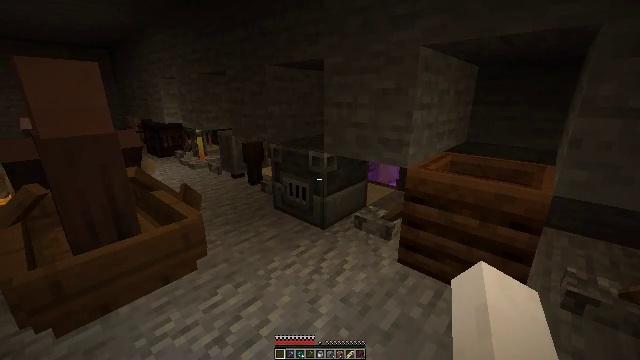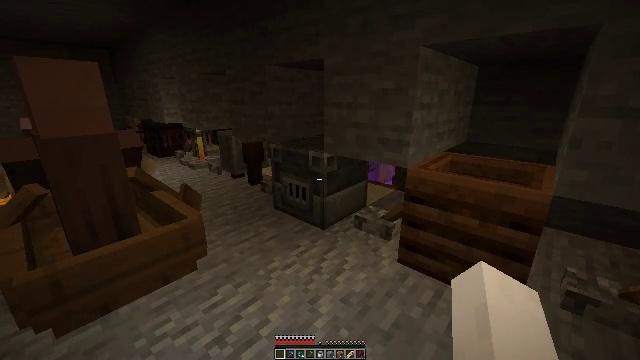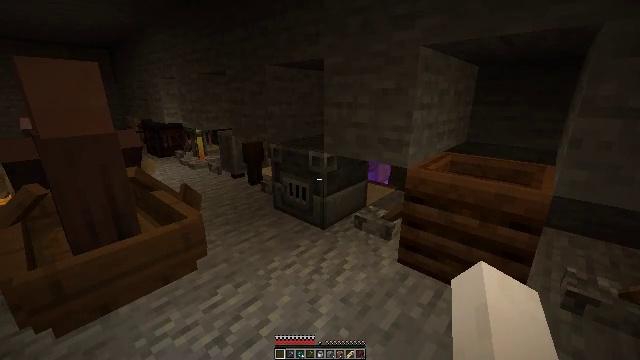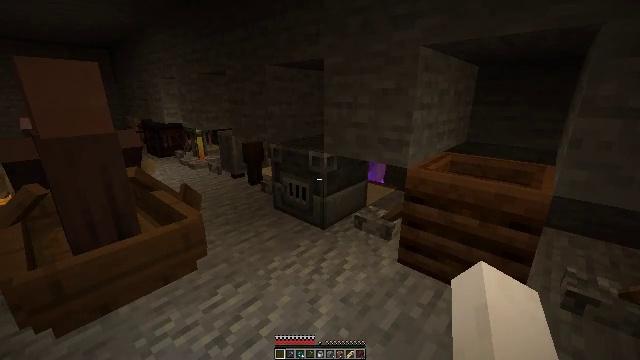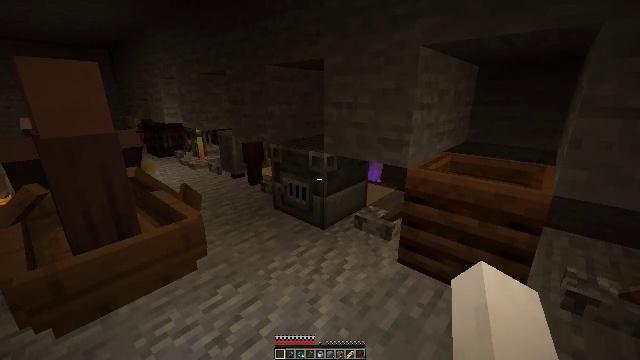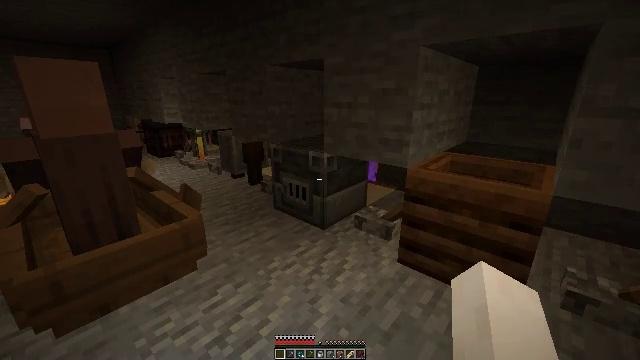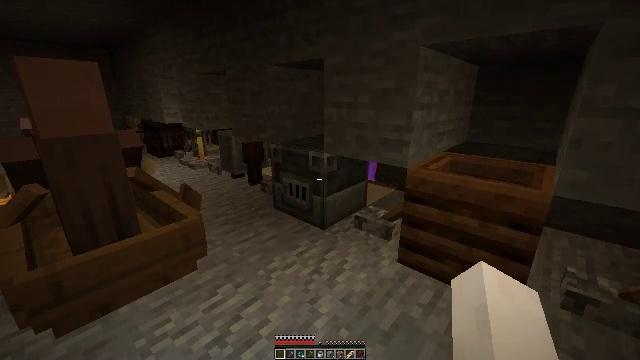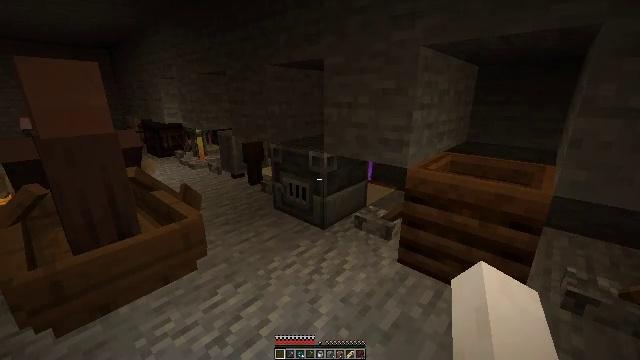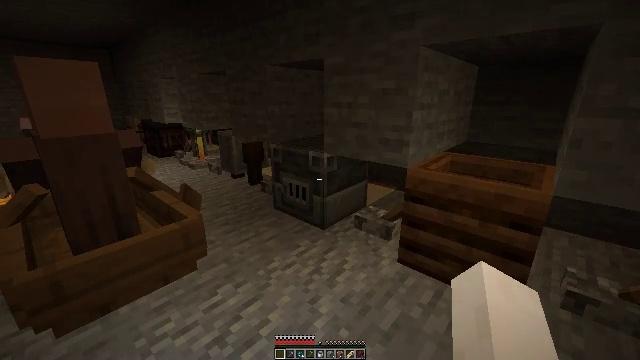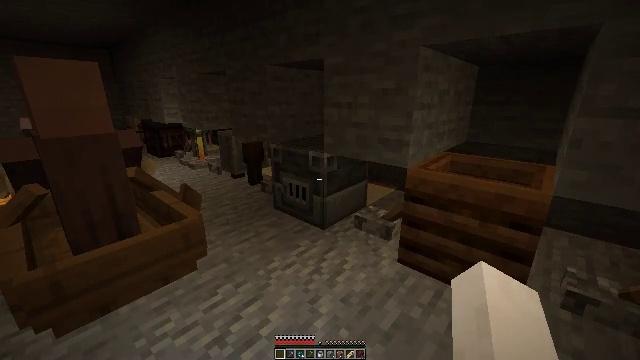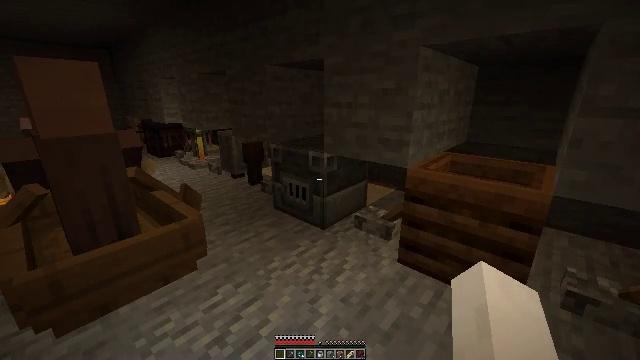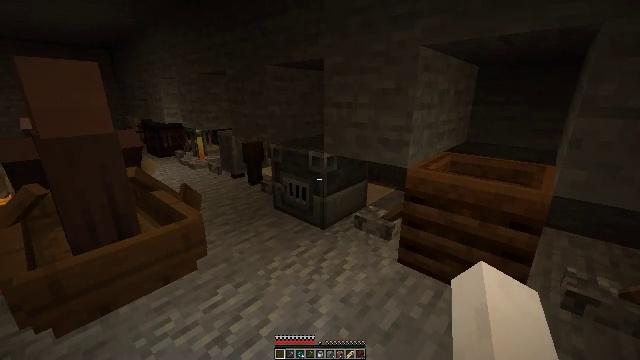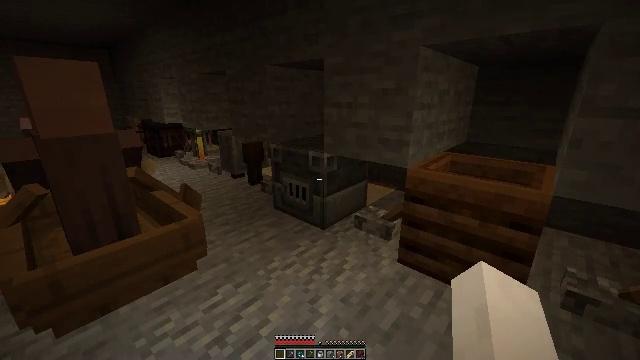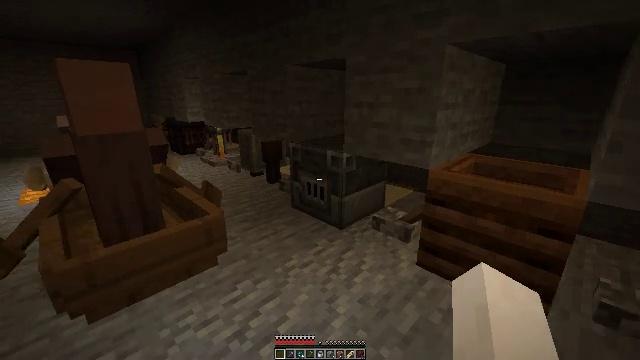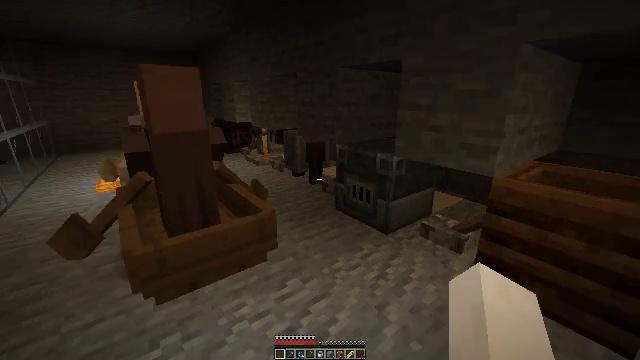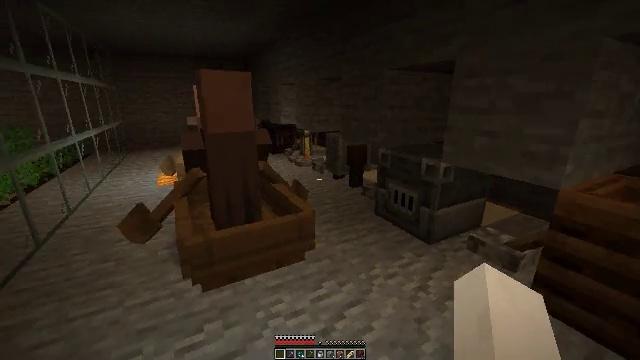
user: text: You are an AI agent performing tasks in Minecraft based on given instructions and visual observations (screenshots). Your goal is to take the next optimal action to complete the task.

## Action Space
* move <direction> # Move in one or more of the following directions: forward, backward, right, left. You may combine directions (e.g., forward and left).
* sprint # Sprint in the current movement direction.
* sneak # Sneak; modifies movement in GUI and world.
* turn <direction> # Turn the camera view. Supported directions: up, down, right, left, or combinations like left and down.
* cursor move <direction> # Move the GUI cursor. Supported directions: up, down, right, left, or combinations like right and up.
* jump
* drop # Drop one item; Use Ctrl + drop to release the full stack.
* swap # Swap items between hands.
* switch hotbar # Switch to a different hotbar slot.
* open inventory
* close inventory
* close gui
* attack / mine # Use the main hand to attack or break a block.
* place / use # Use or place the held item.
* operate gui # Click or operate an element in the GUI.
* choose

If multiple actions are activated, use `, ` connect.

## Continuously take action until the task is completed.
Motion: motion action
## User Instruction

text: Mine the blast furnace.
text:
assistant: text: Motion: no_op
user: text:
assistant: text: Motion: no_op
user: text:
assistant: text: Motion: no_op
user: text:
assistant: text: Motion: no_op
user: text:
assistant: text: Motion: no_op
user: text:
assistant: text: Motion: no_op
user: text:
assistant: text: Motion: no_op
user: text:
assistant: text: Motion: no_op
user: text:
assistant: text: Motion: no_op
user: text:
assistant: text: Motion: no_op
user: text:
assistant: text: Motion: no_op
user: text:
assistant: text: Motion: no_op
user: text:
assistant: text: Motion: move left, turn left
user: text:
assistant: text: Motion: move left, turn left
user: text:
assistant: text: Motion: move left, turn left
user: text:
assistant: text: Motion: move left, turn left
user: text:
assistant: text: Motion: move left
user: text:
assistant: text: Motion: move left
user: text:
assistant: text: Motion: move left
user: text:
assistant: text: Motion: move left
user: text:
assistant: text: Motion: move left
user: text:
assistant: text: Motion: move left
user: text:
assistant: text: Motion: no_op
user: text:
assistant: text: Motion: no_op
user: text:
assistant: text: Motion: no_op
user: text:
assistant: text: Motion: no_op
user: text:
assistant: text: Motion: no_op
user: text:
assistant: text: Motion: no_op
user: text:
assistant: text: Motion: no_op
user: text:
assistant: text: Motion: no_op